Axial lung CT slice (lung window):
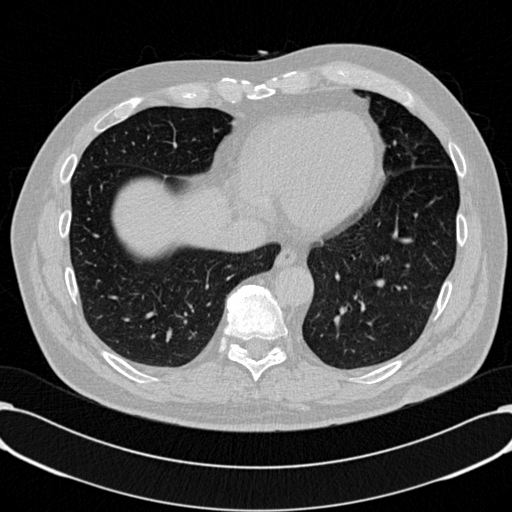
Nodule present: no